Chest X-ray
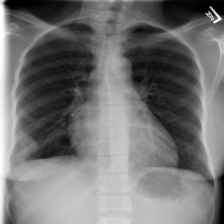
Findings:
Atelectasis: positive
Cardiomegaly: negative
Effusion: negative
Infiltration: negative
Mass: negative
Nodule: negative
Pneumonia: positive
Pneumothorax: negative
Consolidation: positive
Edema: negative
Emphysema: negative
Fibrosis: negative
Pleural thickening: negative
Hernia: negative